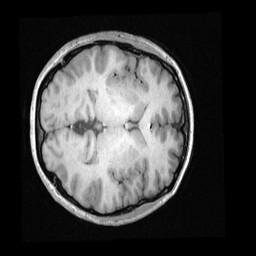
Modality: T1w
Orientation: axial
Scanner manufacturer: ge
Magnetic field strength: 3 T
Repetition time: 0.007176 s
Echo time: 0.002588 s